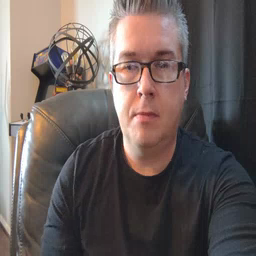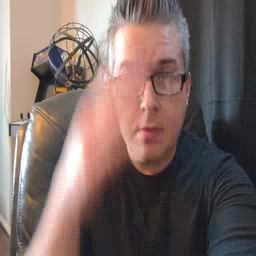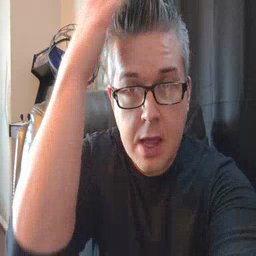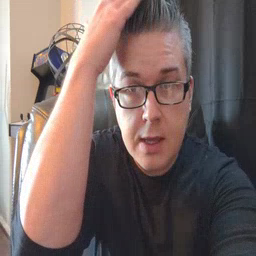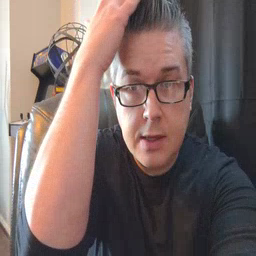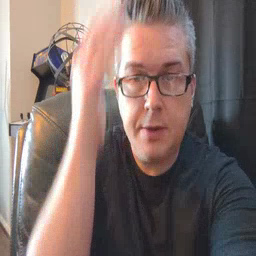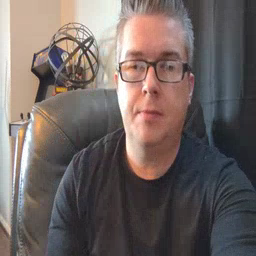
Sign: hat